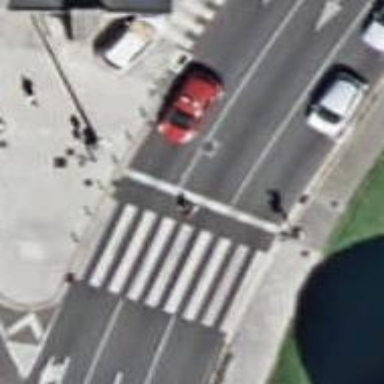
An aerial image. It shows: Crossing with traffic signals.